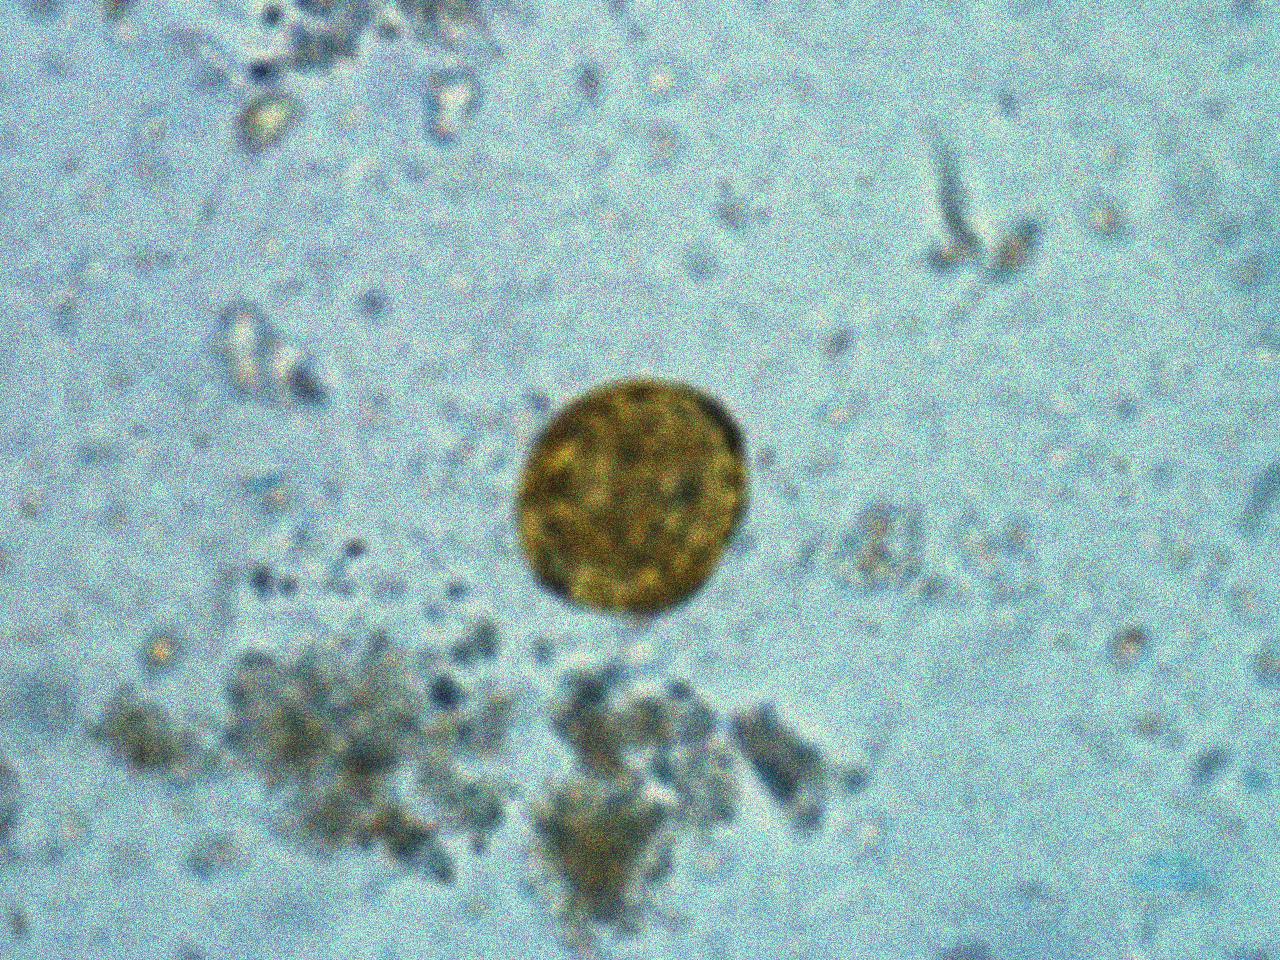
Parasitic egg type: Ascaris lumbricoides